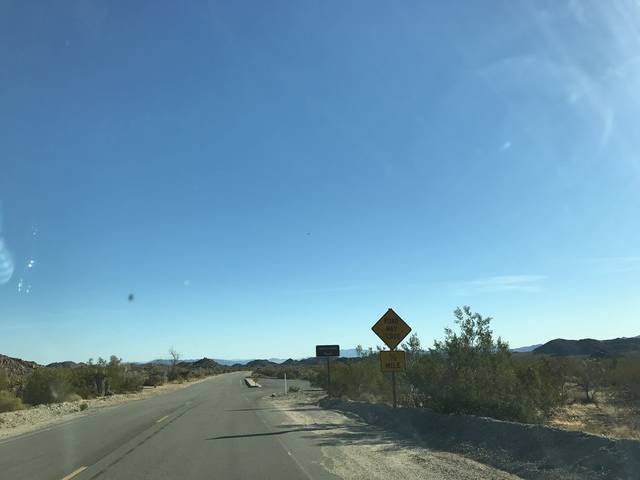
Region: United States
Coordinates: 33.8, -115.782